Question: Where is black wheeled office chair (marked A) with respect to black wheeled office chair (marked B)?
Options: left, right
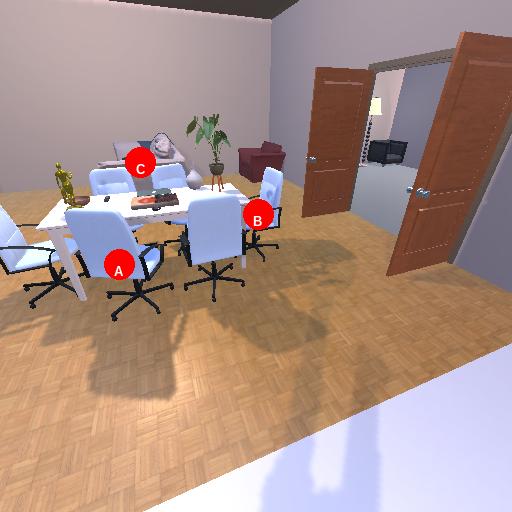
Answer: left